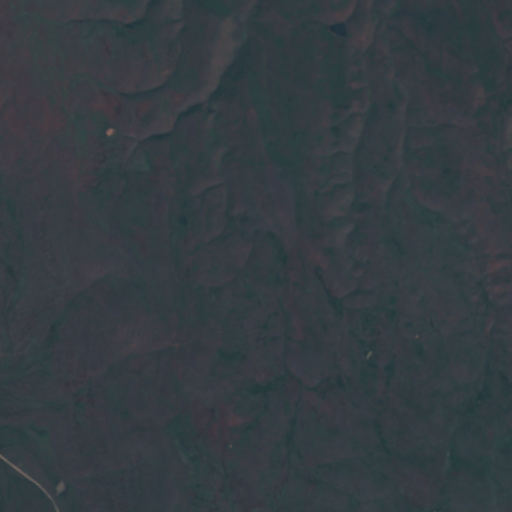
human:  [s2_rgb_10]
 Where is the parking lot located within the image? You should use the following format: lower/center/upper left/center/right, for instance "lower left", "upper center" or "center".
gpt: There is no parking lot in the image.